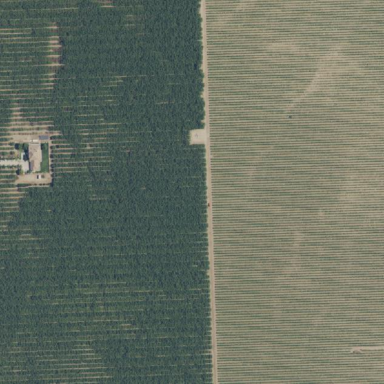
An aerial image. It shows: Orchard filled with almond trees.